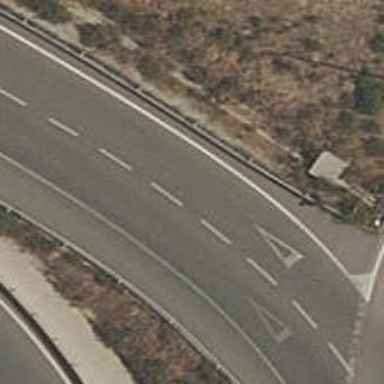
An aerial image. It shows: Road with "give way" sign.